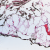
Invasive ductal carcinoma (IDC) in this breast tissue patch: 0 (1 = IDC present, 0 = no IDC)